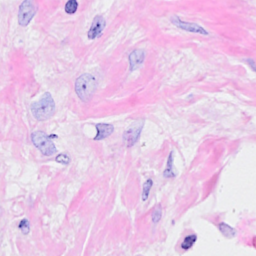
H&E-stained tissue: Breast